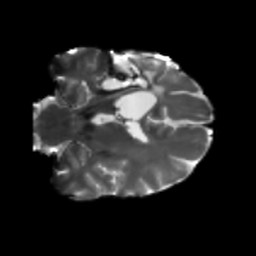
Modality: T2w
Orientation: coronal
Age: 42
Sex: male
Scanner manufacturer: siemens
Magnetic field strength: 3 T
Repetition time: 5.25 s
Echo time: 0.08 s